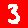
Digit: 3